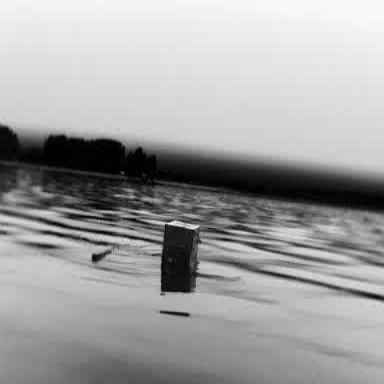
There is a fishing_boat in the infrared image.